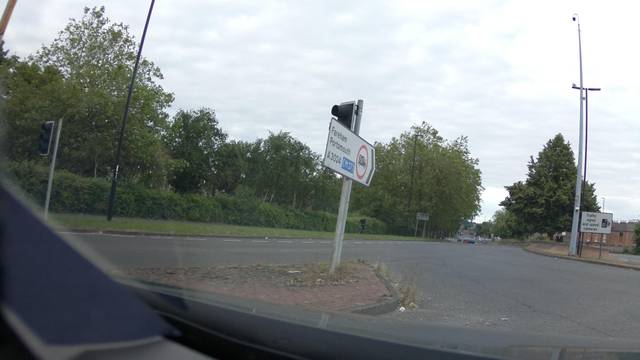
Region: United Kingdom
Coordinates: 50.908, -1.398